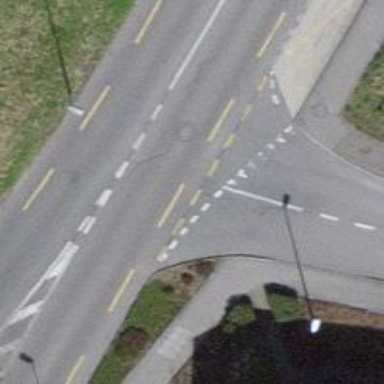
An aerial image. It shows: Tertiary road with designated cycle lane.